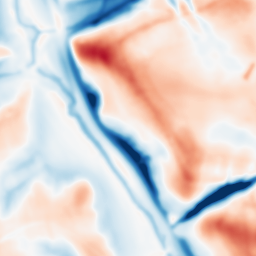
Category: multiscale
Decomposition family: dog_multiscale
Decomposition parameters: sigma_ratio: 2
n_scales: 3
base_sigma: 2
Upsampling method: bilinear
Upsampling parameters: scale: 8
Upsampling scale: 8